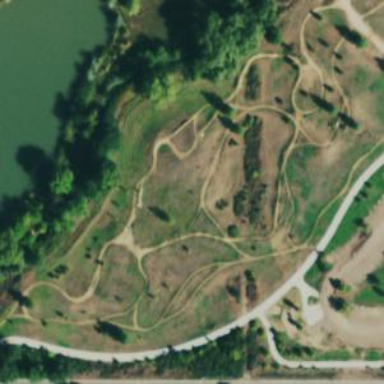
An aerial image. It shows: Cycling track which is designated as cycleway. It is suitable for cycling as form of leisure and sport.